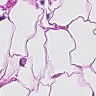
Metastatic tissue present: no